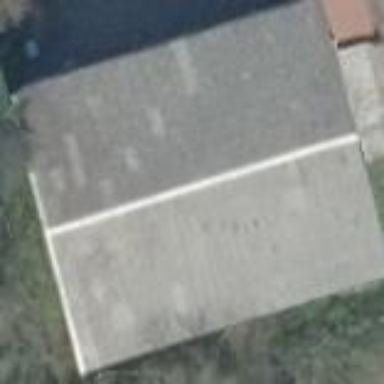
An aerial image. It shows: Grey barn with gabled roof.